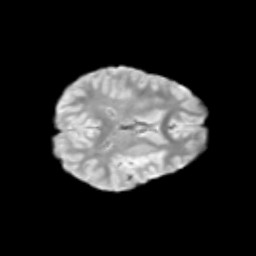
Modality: T2w
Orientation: axial
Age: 11
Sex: female
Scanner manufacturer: siemens
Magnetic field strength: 3 T
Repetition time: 3.8 s
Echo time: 0.07 s